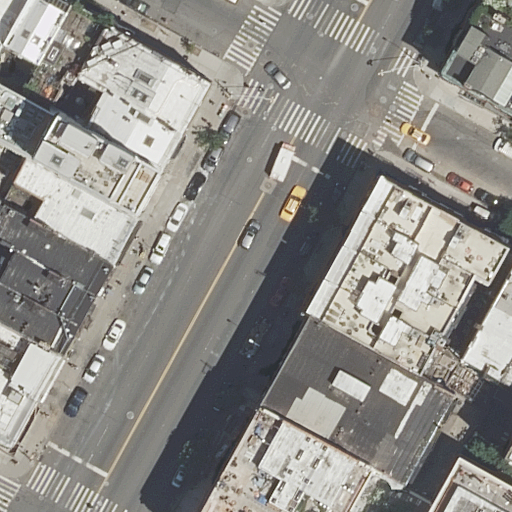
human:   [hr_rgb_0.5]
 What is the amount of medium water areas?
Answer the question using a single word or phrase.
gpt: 0

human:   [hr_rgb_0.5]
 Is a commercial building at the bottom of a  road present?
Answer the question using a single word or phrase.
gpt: no

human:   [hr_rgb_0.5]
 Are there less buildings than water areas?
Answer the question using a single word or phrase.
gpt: no

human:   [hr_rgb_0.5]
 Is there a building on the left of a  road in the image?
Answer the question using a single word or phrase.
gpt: yes

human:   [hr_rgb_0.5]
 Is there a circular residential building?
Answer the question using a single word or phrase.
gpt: no

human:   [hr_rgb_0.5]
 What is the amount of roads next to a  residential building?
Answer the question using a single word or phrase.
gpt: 4

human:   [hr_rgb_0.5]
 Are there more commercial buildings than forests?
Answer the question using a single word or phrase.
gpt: no

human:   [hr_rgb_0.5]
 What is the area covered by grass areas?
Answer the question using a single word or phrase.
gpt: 0m2

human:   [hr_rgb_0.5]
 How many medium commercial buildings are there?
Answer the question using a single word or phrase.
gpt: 0

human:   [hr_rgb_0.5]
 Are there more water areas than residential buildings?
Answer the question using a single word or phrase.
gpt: no

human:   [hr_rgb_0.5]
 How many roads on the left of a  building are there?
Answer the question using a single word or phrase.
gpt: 4

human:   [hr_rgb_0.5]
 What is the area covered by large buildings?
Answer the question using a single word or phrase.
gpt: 1534m2

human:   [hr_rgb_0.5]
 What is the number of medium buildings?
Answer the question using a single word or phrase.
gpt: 15

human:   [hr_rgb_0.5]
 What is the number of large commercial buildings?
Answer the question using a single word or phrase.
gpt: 0

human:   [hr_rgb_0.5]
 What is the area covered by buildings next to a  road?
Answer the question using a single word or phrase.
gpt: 4999m2

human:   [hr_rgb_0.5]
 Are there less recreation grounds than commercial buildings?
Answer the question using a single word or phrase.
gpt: no

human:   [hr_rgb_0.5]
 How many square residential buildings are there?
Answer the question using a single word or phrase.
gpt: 0

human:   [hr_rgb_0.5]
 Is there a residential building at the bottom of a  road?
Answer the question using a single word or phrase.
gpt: yes

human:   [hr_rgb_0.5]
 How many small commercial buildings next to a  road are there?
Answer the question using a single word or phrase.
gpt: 0

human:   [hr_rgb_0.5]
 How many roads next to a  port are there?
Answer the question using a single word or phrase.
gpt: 0

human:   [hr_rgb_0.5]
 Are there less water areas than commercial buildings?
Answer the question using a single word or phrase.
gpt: no

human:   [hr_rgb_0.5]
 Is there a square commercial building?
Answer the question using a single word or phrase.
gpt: no

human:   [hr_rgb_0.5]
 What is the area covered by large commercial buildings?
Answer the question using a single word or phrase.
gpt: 0m2

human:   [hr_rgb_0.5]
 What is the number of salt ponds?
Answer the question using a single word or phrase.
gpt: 0

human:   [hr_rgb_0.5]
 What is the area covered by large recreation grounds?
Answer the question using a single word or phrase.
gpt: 0m2

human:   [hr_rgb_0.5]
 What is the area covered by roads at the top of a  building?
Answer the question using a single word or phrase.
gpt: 0m2

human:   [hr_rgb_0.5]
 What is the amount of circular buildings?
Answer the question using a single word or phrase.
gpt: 0

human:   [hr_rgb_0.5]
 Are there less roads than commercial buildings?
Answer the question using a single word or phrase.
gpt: no

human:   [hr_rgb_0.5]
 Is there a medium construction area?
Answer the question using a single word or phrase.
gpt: no

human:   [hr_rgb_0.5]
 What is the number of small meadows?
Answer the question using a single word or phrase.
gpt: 0

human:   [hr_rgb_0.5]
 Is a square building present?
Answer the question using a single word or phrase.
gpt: no

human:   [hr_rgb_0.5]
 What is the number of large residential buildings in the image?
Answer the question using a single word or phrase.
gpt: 2

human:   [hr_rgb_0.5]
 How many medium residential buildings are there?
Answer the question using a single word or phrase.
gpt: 15

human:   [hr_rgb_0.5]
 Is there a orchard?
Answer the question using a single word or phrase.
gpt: no

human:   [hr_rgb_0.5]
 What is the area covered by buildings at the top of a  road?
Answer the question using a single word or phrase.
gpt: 4566m2

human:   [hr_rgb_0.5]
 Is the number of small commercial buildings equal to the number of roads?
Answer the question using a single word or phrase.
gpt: no